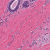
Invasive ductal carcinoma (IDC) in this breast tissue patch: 0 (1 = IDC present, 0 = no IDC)